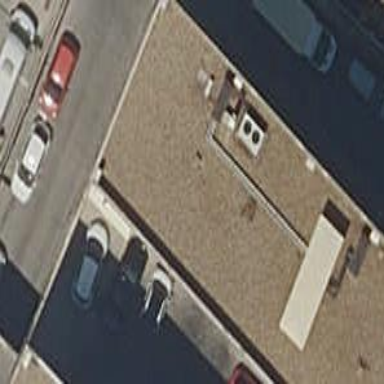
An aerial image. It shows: Restaurant.